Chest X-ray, AP view. Patient: 35 years old, sex M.
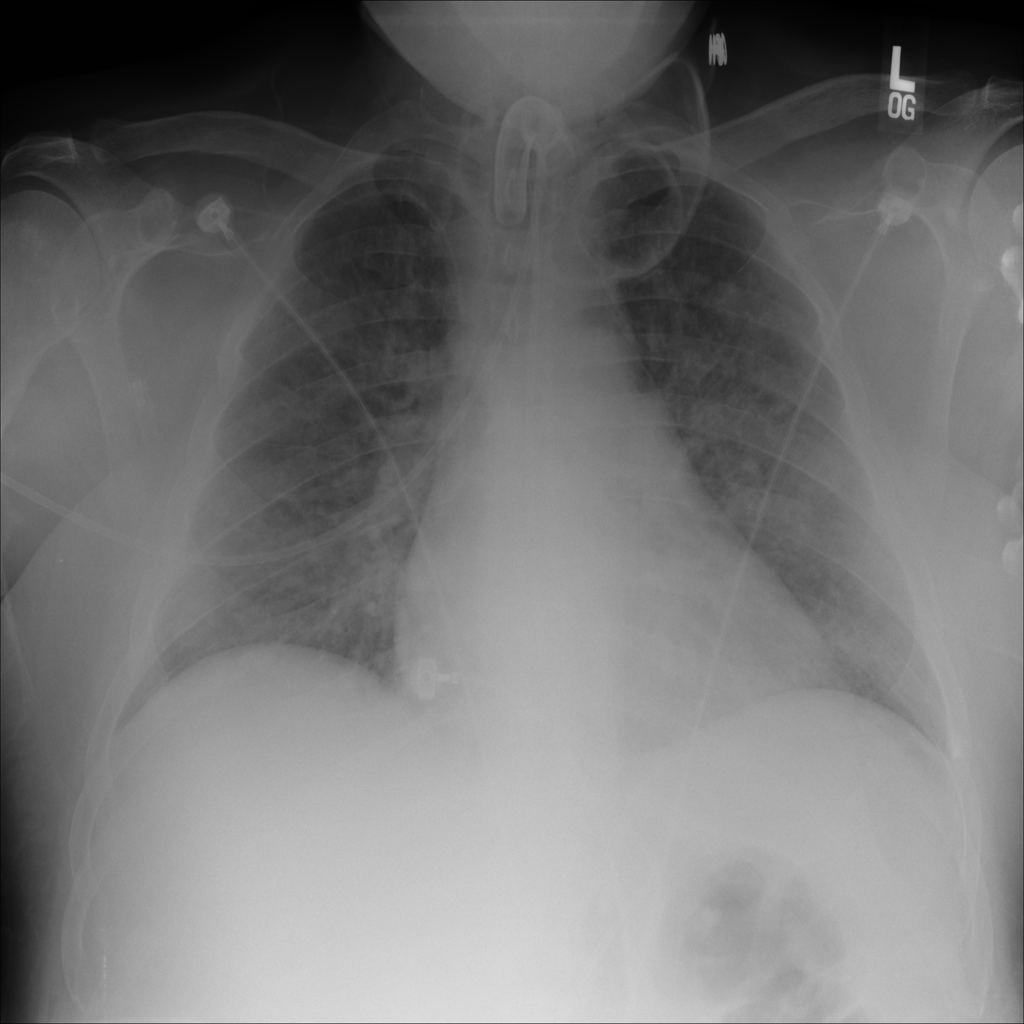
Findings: Emphysema, Infiltration